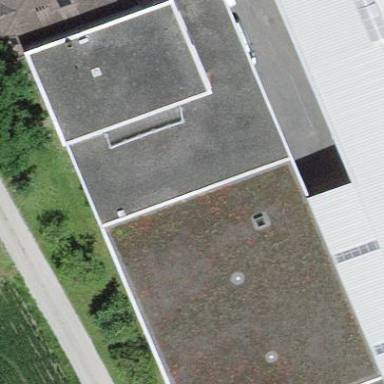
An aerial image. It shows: Industrial building.